Question: in portrait i have 5 icons. 4 icons in the first row,and 1 icon in the second row. but in landscape the 5th icon has to fit in the first row. how to solve this?

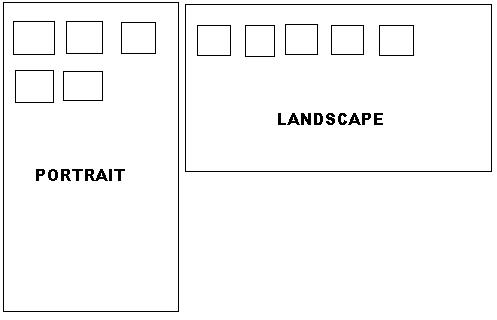
Answer: Use different layout files for portrait and landscape positions.
use 'layout-land' for landscape positions. Android will automatically select your landscape layout when the orientation changes.